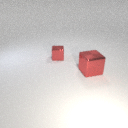
small red metal cube to the left of large red metal cube